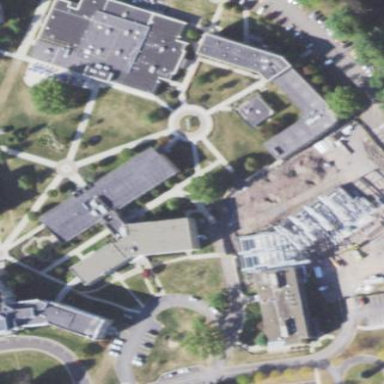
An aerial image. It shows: College building.